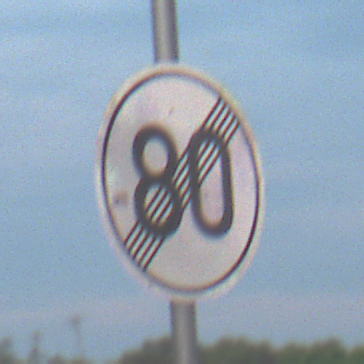
Verkehrszeichen: EndeGeschwindigkeit80
Umgebung: Outdoor, Nature
Tageszeit: SunriseSunset
Wetter: PartlyCloudy
Licht: Natural
Jahreszeit: NotSpecified
Kontrast: LowContrast